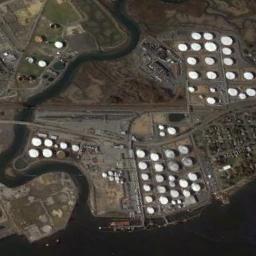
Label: storage_tank